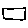
Label: square